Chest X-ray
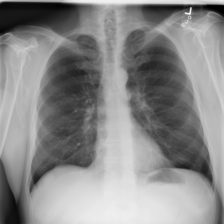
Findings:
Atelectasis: negative
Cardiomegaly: negative
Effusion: negative
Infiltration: negative
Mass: negative
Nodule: negative
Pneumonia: negative
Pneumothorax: negative
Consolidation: negative
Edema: negative
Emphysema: negative
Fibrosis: negative
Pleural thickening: negative
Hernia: negative